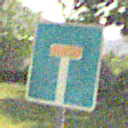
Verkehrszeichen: Sackgasse
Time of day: Night
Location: Outdoor (Nature)
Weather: Clear
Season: NotSpecified
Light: Natural